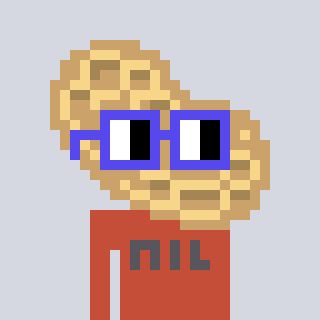
a pixel art character with square blue glasses, a peanut-shaped head and a rust-colored body on a cool background